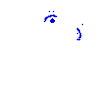
Particle: kaon